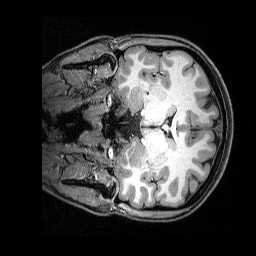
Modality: T1w
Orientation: coronal
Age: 33
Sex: female
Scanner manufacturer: siemens
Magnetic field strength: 3 T
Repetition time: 2.5 s
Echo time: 0.00369 s